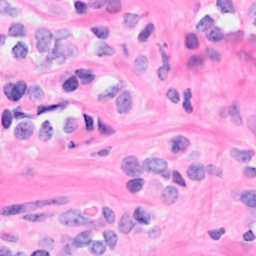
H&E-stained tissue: Breast